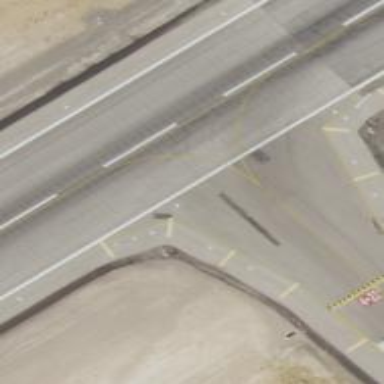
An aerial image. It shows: Image of taxiway at airport.